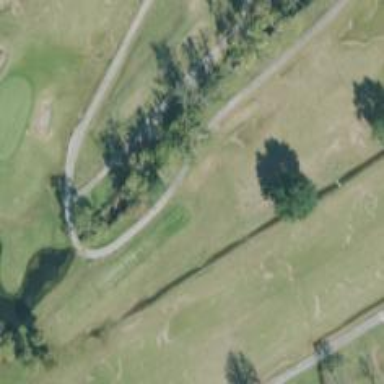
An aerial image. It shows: Asphalt path that serves as road and golf path.